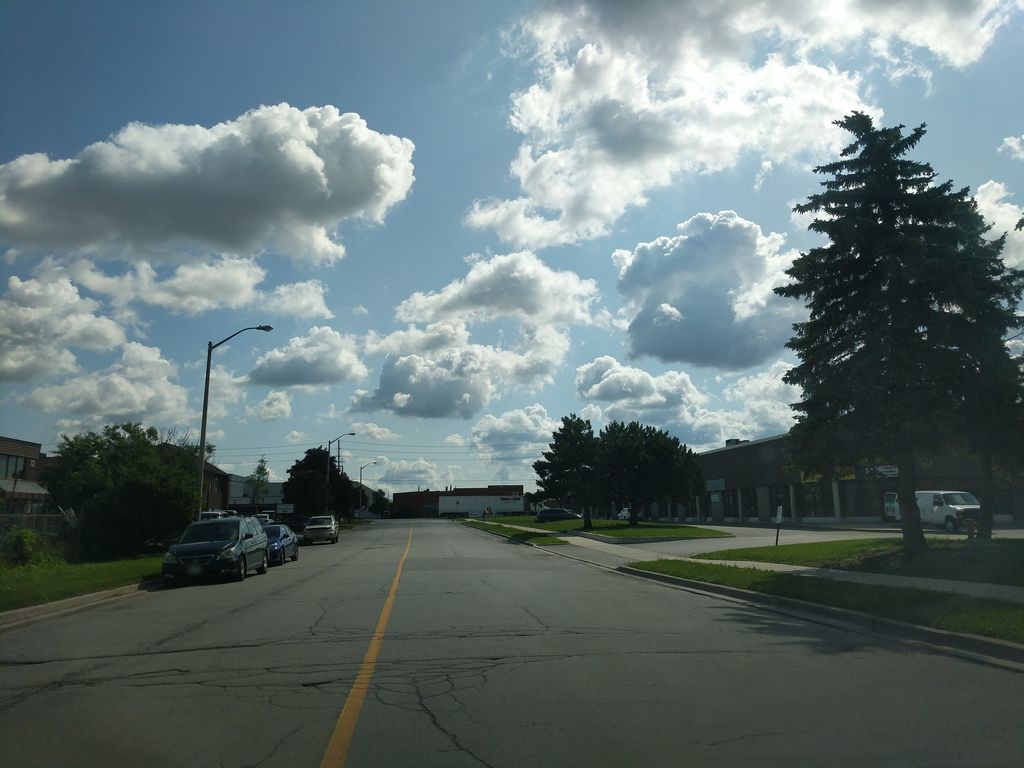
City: toronto